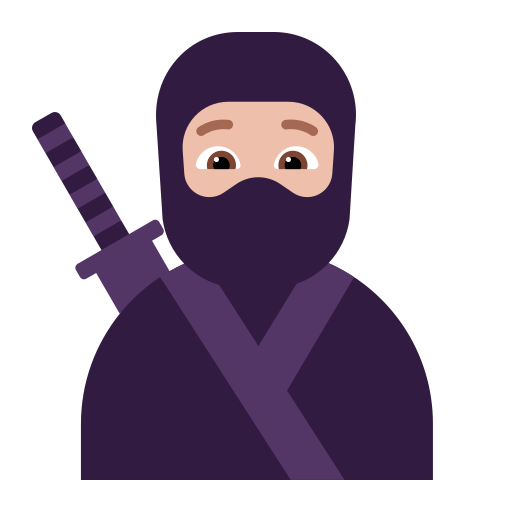
ninja flat  light